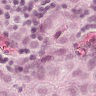
Metastatic tissue present: yes